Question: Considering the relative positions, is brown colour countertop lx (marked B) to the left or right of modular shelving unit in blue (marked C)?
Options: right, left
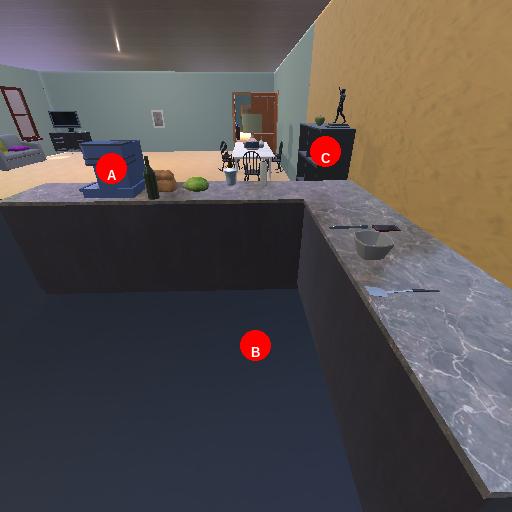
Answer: right